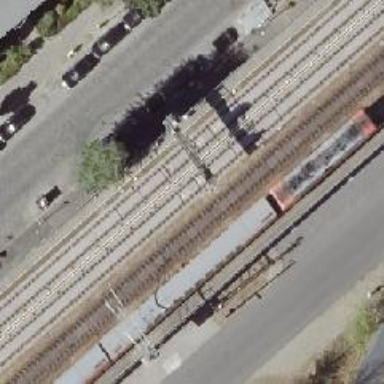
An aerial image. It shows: Railway signal.